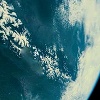
Label: cloud